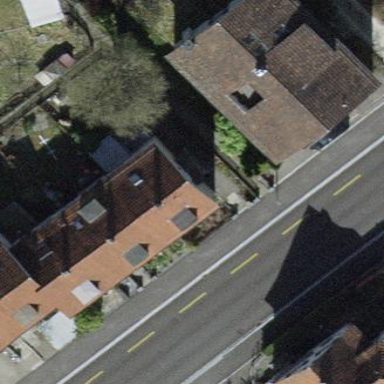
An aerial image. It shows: House with tile roof.